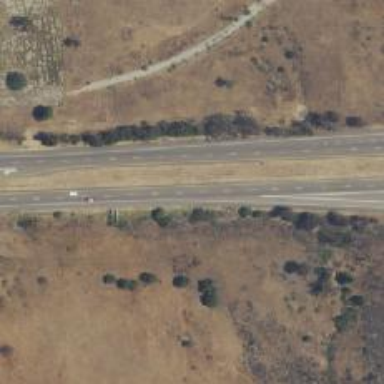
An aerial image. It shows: Motorway junction.